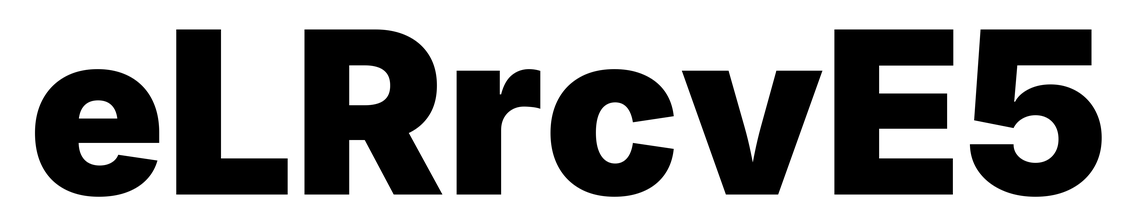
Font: Inter_Black